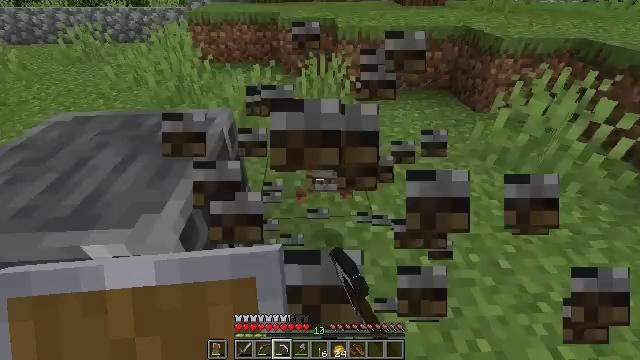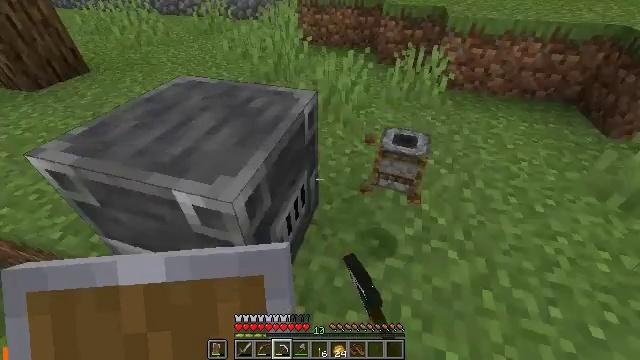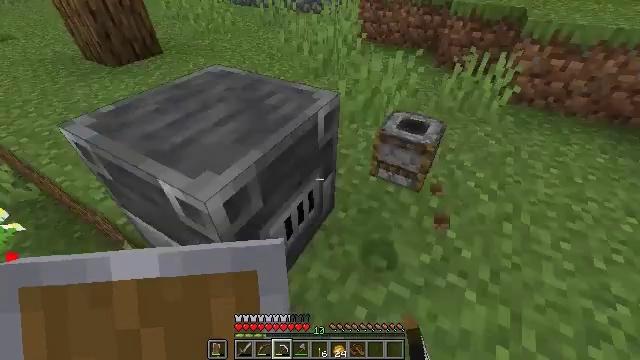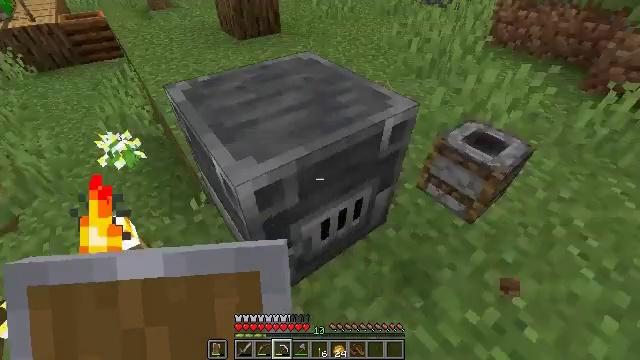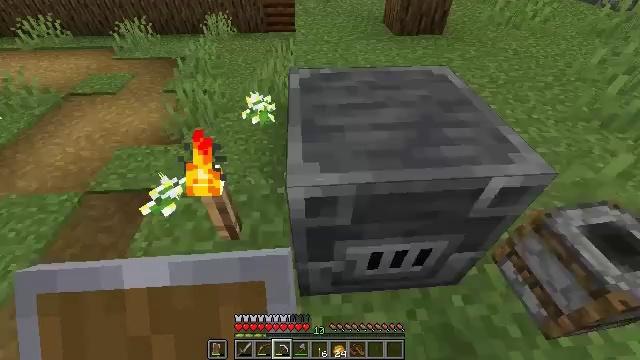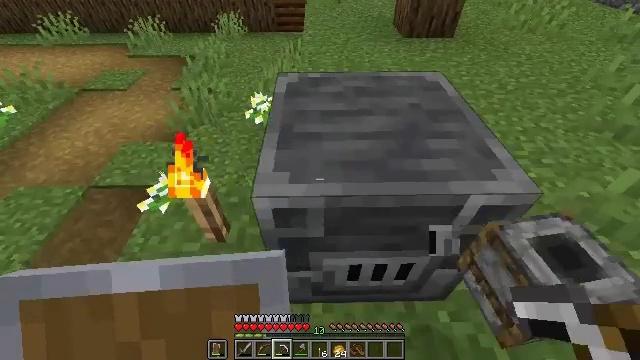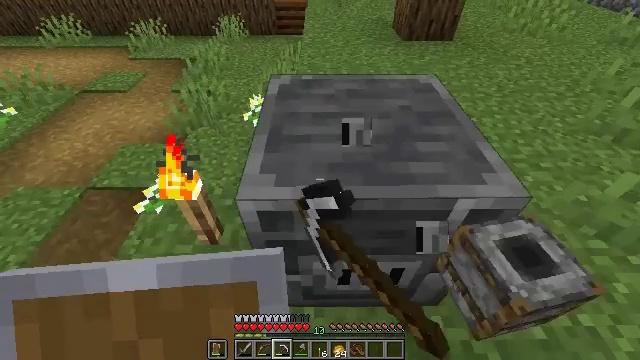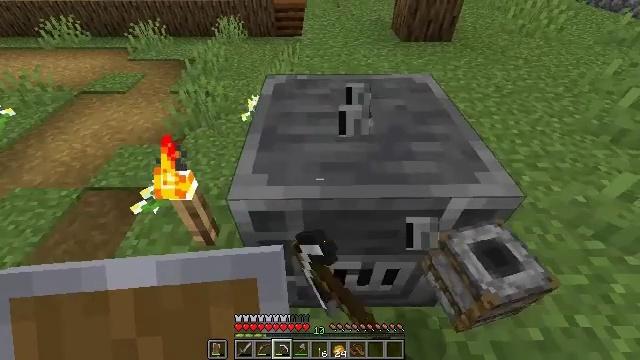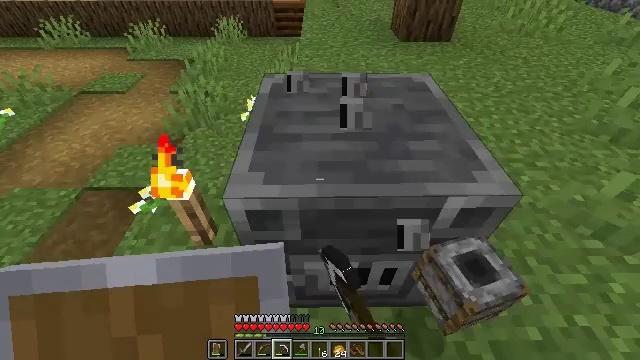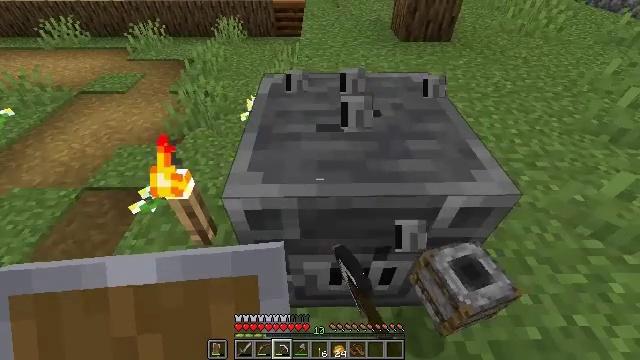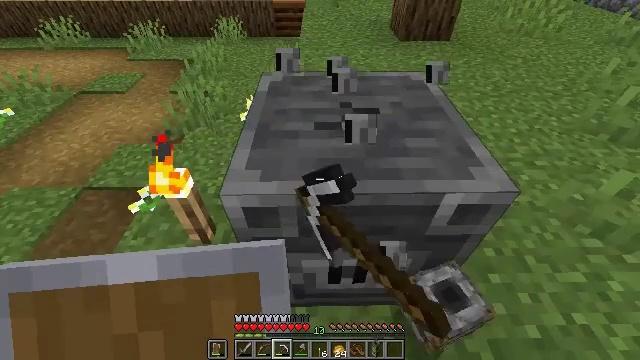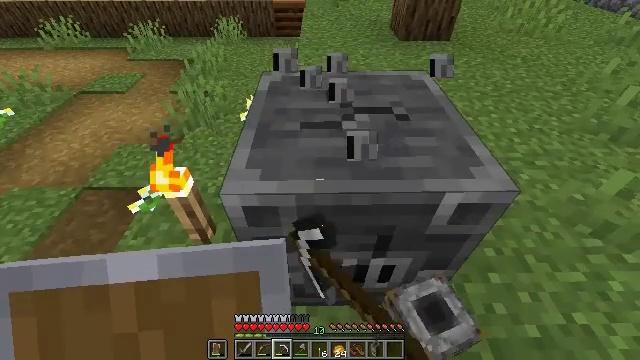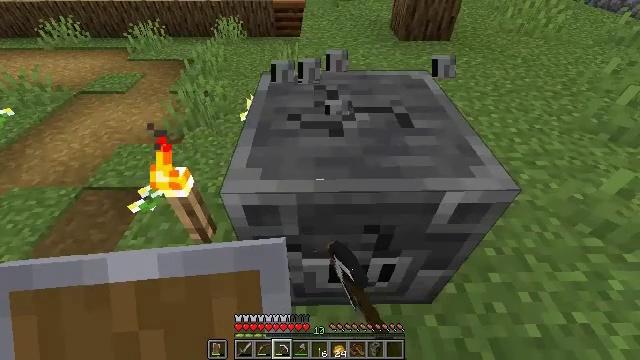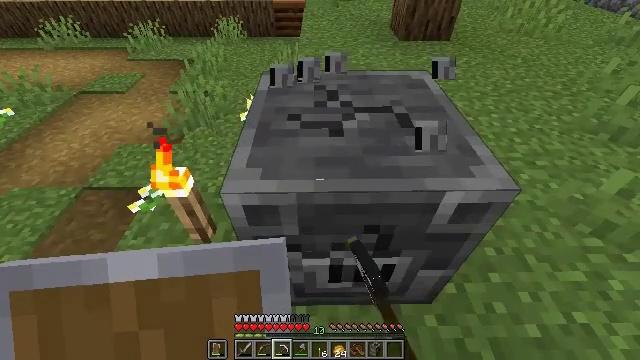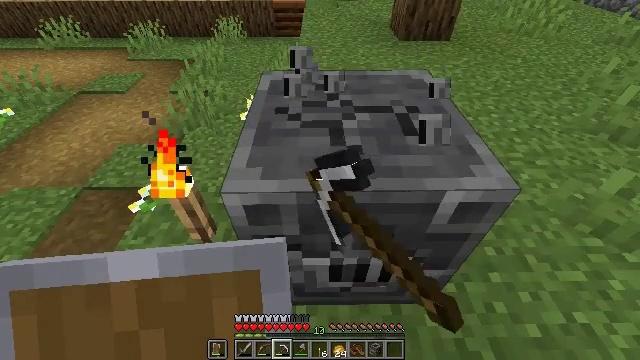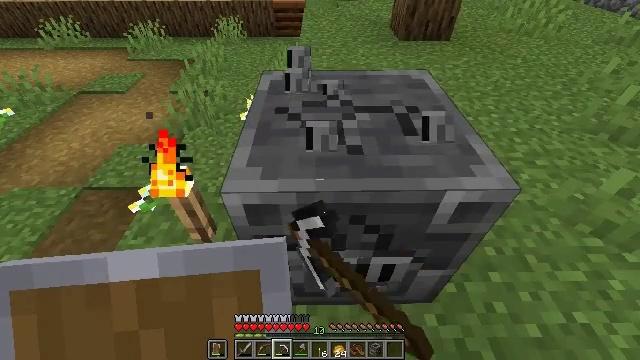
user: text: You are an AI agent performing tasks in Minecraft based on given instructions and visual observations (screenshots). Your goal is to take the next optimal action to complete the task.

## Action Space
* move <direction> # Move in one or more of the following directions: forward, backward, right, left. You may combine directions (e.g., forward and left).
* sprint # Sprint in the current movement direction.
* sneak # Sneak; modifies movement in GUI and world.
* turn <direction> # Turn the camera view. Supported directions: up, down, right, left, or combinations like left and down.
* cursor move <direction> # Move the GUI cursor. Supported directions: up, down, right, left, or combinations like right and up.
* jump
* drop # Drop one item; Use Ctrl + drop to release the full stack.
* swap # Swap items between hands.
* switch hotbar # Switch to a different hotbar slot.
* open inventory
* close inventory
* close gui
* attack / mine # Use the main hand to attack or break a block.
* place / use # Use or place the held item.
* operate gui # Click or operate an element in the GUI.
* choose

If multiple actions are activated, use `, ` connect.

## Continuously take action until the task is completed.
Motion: motion action
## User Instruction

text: Left click on the blast furnace to break it.
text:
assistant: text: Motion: move forward and move right, turn left and down
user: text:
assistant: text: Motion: move forward and move right, turn left
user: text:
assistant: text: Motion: move forward and move right, turn left and down
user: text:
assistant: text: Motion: move forward and move right, turn left and down
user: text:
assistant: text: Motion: turn left, attack / mine
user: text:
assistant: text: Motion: attack / mine
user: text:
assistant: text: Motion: attack / mine
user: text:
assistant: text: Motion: attack / mine
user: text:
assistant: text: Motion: attack / mine
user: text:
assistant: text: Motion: attack / mine
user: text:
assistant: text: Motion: attack / mine
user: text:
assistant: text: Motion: attack / mine
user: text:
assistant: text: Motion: attack / mine
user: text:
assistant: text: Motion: attack / mine
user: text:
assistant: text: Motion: attack / mine
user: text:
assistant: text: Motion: attack / mine
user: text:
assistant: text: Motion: attack / mine
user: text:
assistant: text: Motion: attack / mine
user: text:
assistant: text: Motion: attack / mine
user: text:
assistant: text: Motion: attack / mine
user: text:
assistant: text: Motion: attack / mine
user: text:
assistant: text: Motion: attack / mine
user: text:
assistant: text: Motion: attack / mine
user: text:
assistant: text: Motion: attack / mine
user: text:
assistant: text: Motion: attack / mine
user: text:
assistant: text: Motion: attack / mine
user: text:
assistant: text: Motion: attack / mine
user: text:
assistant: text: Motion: move forward, attack / mine
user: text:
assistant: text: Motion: no_op